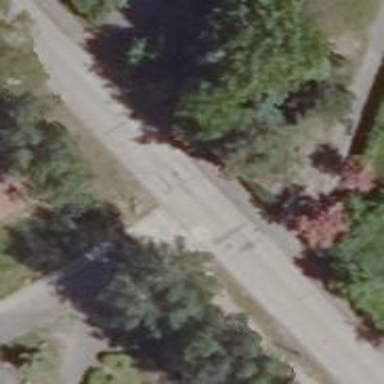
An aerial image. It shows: Tertiary road with concrete surface.